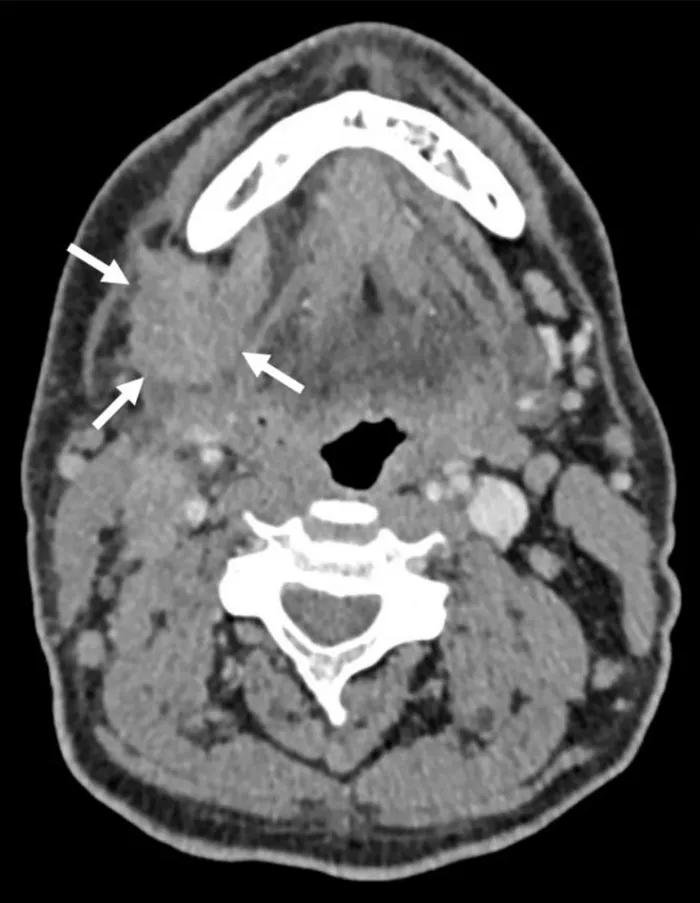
CT image of primary submandibular SDC tumor (indicated by white arrows).
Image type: radiology (ct)